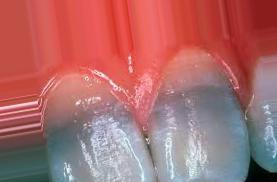
Condition: Tooth Discoloration